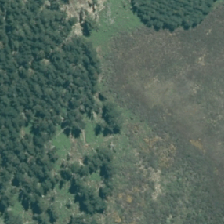
Land cover: harvested_forest